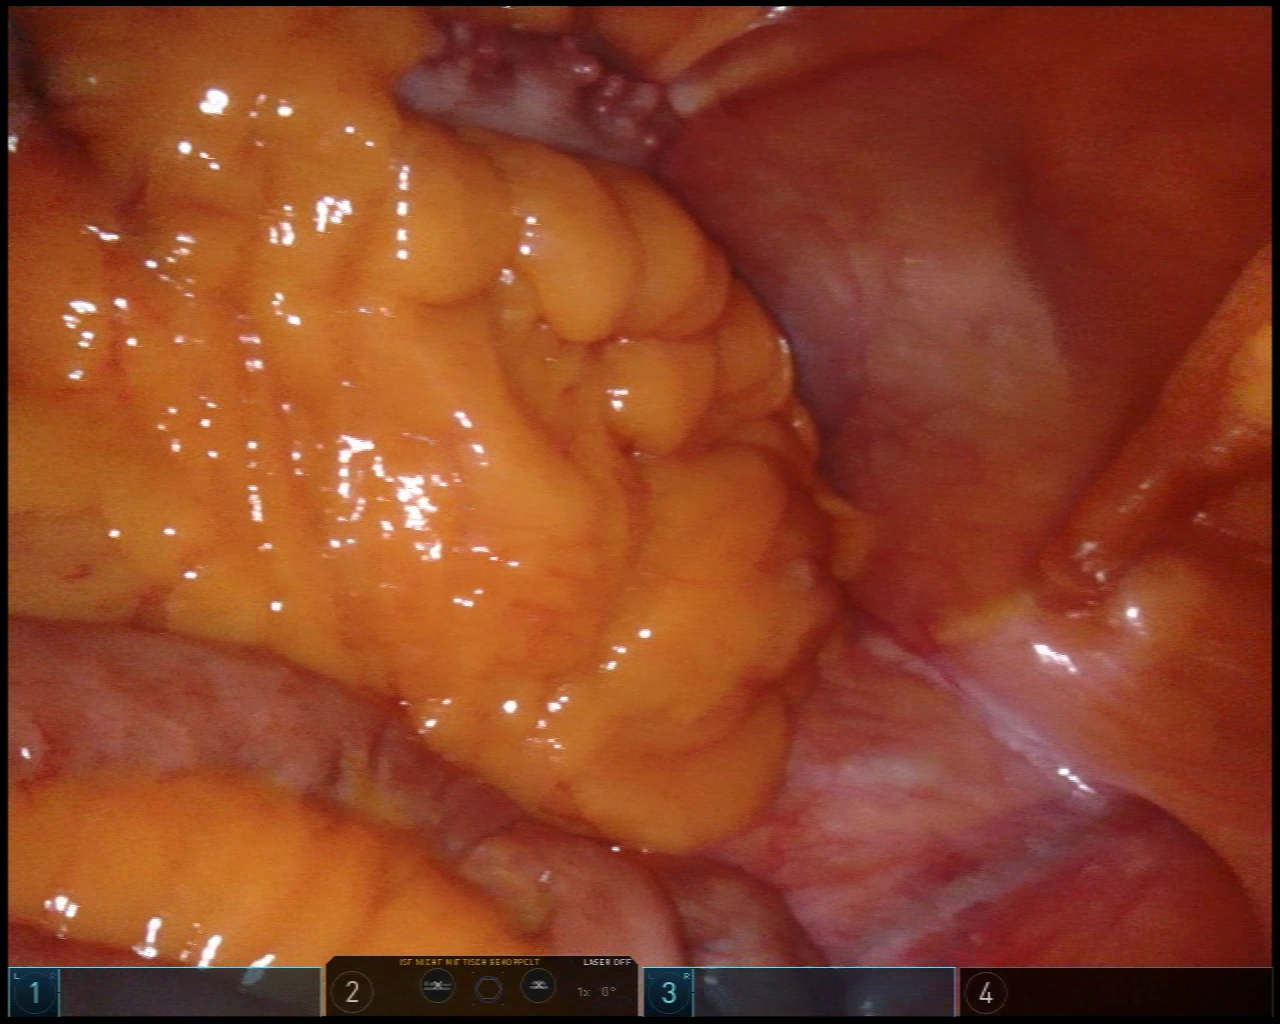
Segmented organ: small_intestine
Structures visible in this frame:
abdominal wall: yes
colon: yes
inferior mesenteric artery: no
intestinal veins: no
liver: no
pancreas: no
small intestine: yes
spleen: no
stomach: no
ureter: no
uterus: no
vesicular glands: no